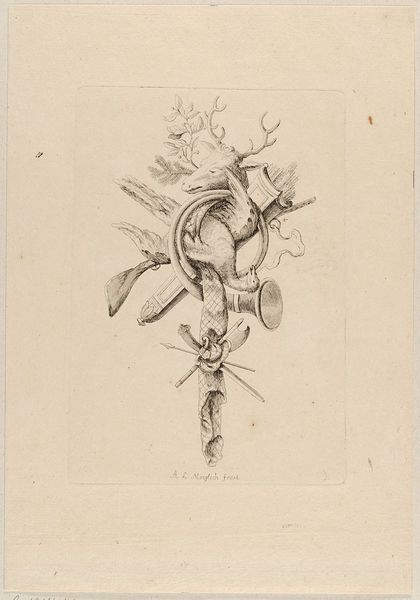
Titel: Blatt aus einer Folge von Trophäen
Künstler: Andreas Leonhard Moeglich
Standort: Hamburg
Institution: Museum für Kunst und Gewerbe Hamburg
Schlagwörter: vogel, tiere, ornament, messer, horn, stoff, papier, bogen, grafik, graphik, fotografie, photographie, druckgraphik, druckgrafik, radierung, hirsch, hirsche, jagdstillleben, gewehr, dolch, rebhuhn, posaune, pfeil, trompete, jagdhorn, tuba, tierornament, reproduktionen, druckerzeugnisse, pflanzenornamente, vögel, kornett, ornamentstich, vorlageblätter, köcher